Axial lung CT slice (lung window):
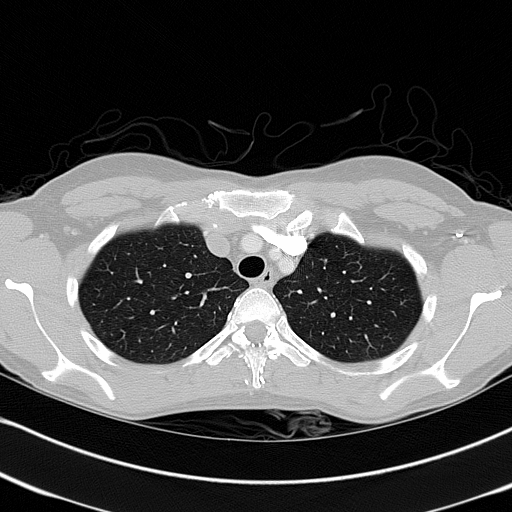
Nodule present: no